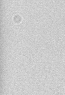
Label: camera_spot